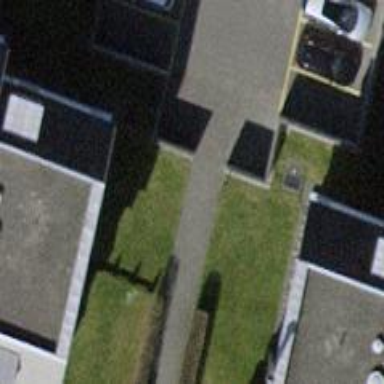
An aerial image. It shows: Service road with surface made of paving stones.